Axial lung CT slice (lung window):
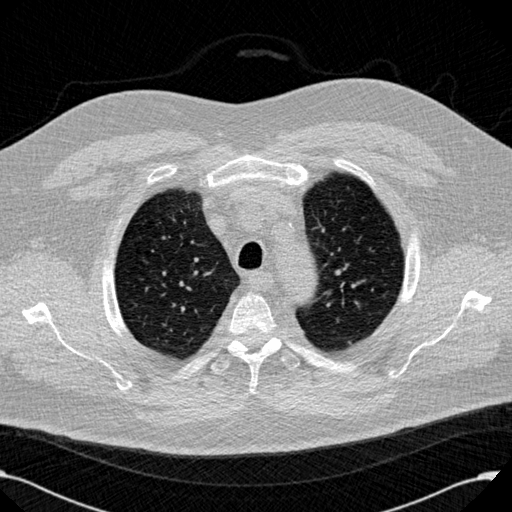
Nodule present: no